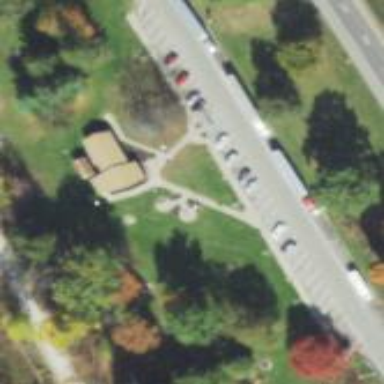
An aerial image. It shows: Rest area on the road.